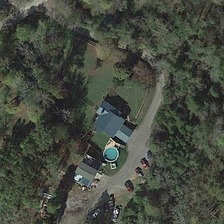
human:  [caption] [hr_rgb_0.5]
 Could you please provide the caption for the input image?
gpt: many green trees are around a building .

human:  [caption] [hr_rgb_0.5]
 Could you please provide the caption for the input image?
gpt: many green trees are around a building .

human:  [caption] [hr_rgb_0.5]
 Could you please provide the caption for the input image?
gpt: many green trees are around a building .

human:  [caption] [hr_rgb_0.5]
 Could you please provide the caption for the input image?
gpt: many green trees are around a building .

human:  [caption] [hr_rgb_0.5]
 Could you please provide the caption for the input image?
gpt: many green trees are around a building .